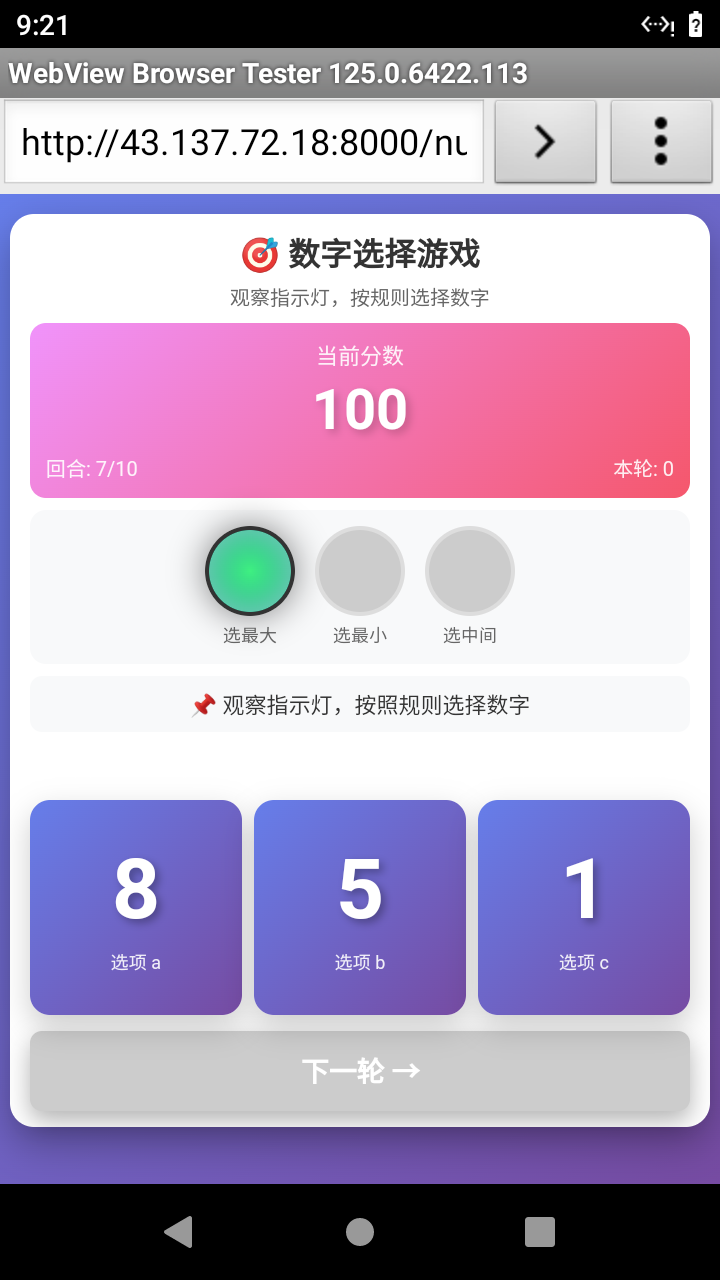

Select the correct number based on the traffic light color.
Answer: 0